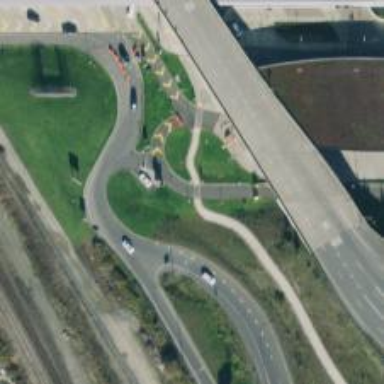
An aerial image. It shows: Asphalt cycleway with uncontrolled crossing.